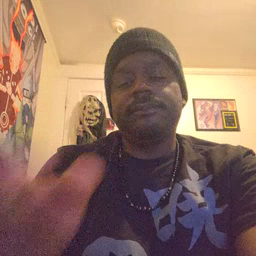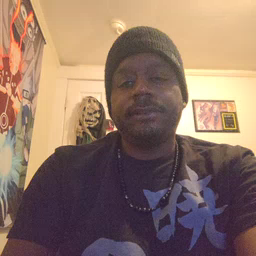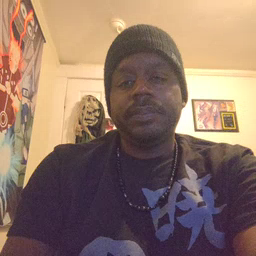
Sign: gift